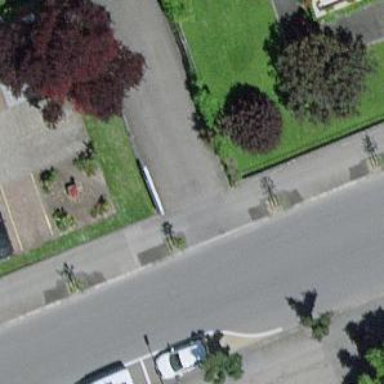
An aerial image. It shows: Broadleaved tree found on street.